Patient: sex F, age 76
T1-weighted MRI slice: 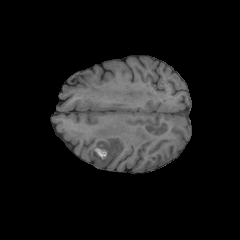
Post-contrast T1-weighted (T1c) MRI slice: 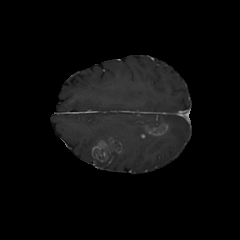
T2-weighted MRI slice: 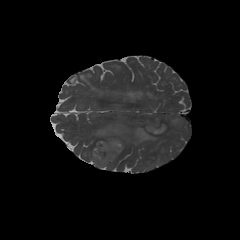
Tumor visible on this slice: yes
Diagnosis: Glioblastoma, IDH-wildtype
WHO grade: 4